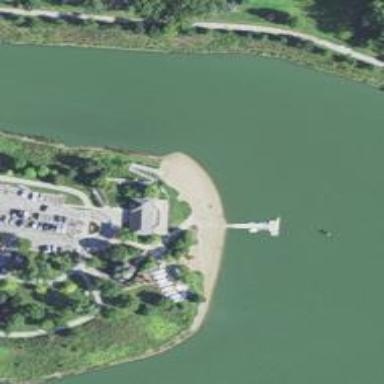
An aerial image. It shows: Dock located along the waterway.